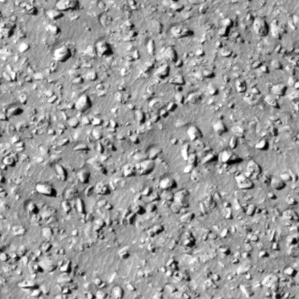
Label: non_frost